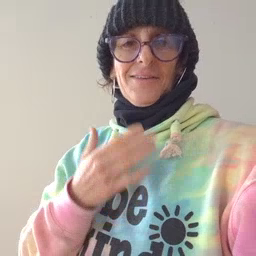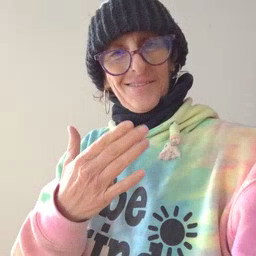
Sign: thankyou